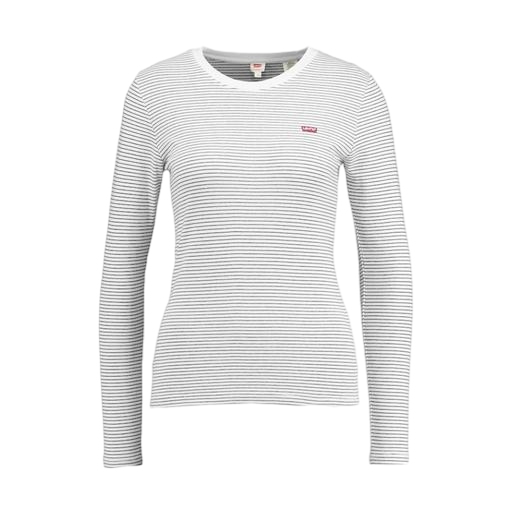
white long-sleeved striped top, white women's striped l/s tee, red women's striped long-sleeve t-shirt, white background